Как показано на рисунке, в вакууме находятся 4 одинаковых незаряженных проводящих сферы с радиусом $a$, расположенные в вершинах квадрата со стороной $r\ (r\gg a)$. В некоторый момент времени сферу 1 заряжают зарядом $Q\ (Q > 0)$. После этого к шарику прикрепляют один и концов тонкой металлической проволочки с пренебрежимо малой собственной ёмкостью, которую затем поочерёдно приводят в контакт со сферами 2, 3, 4 и затем заземляют.
Найдите заряд $Q_0$, который перетечёт при этом в землю.
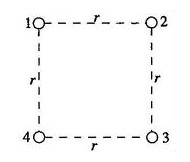
Ответ: \[Q_0=\frac{Q}{8}\left[1+\left(4+\frac{3}{\sqrt2}\right)\frac{a}{r}\right].\]
Темы:
T, Электростатика, Потенциал, Электромагнетизм, Китайские